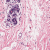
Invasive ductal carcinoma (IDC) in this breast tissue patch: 0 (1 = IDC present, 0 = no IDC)